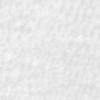
Label: no_change